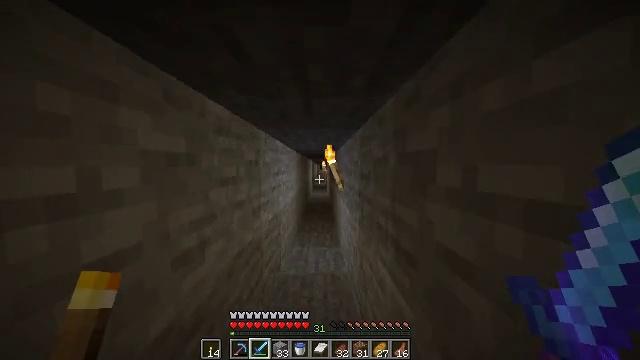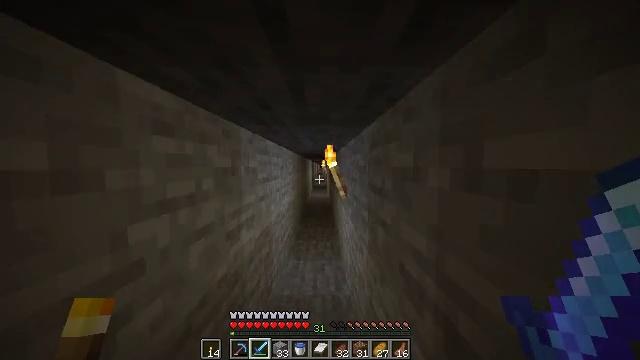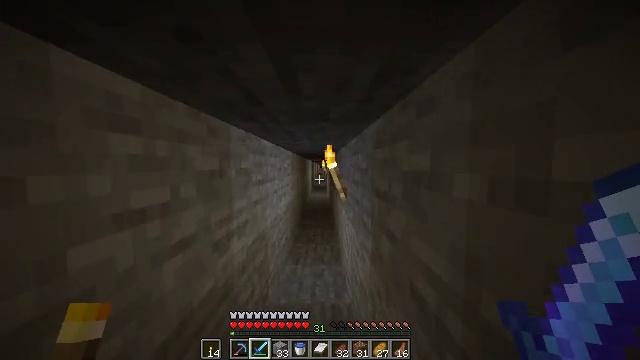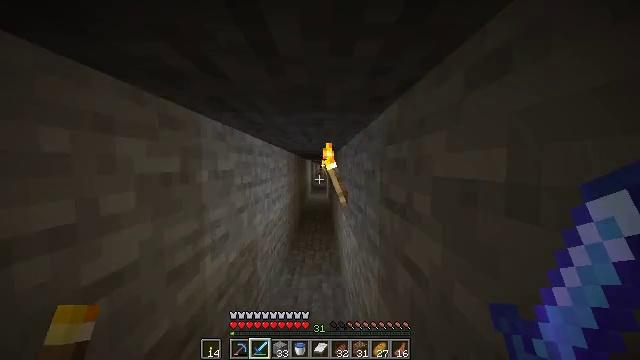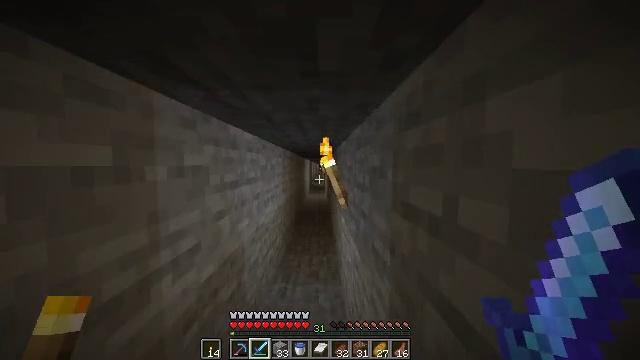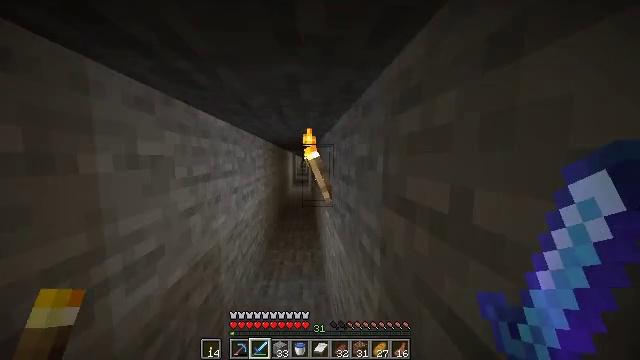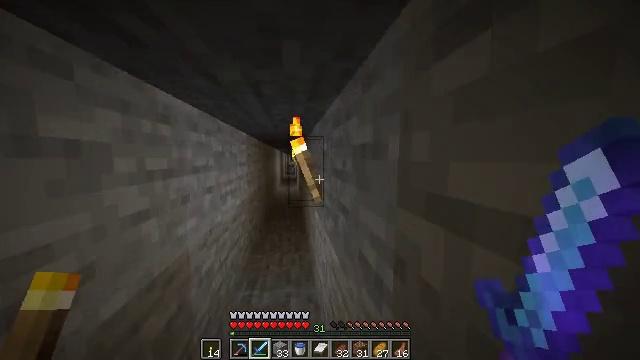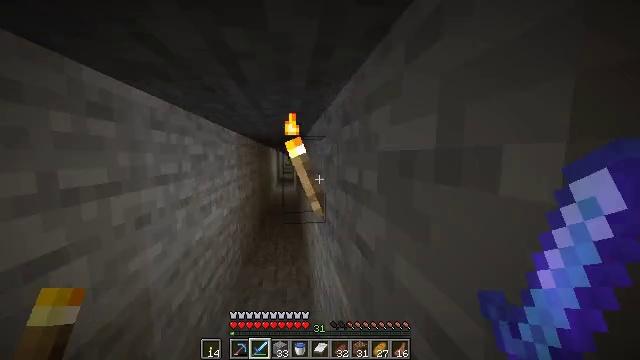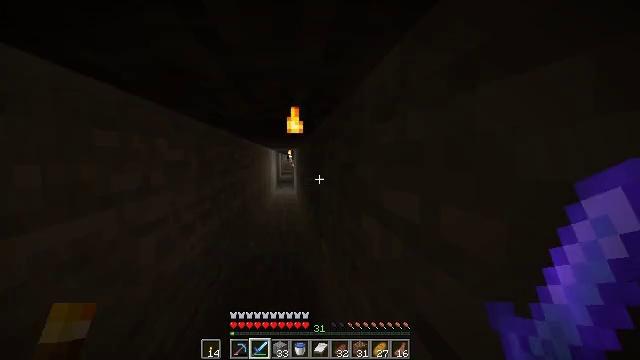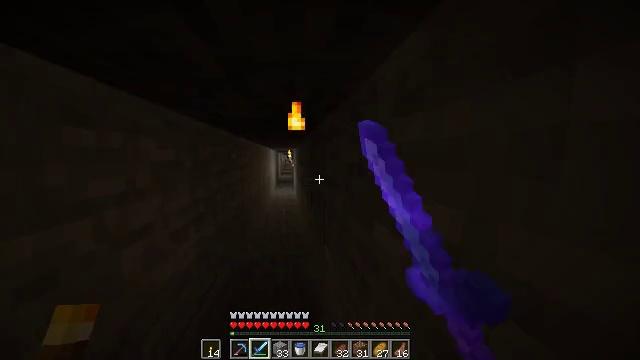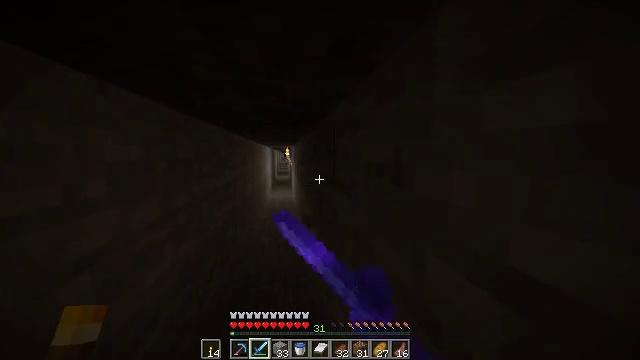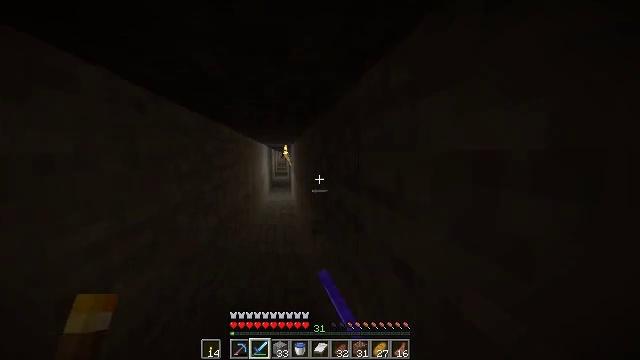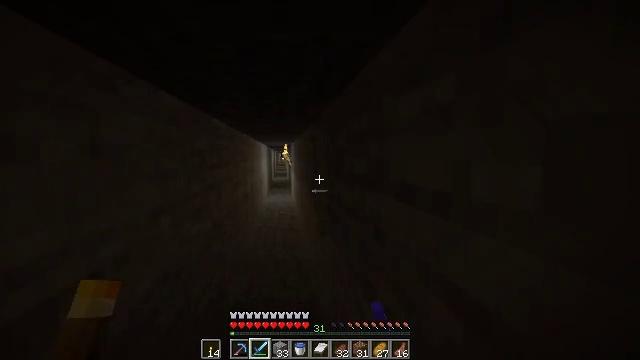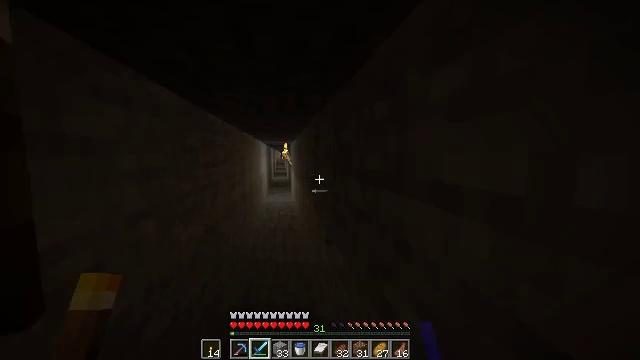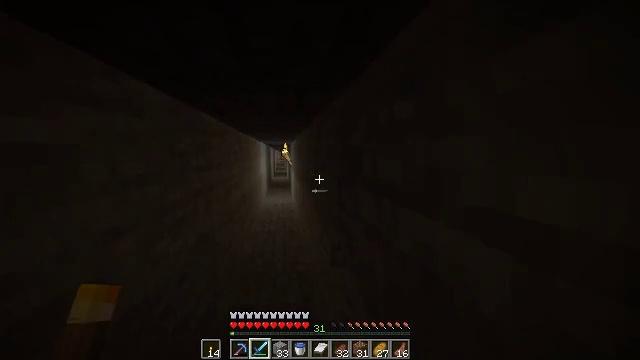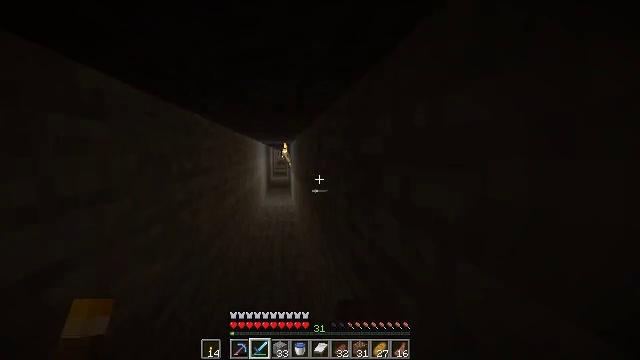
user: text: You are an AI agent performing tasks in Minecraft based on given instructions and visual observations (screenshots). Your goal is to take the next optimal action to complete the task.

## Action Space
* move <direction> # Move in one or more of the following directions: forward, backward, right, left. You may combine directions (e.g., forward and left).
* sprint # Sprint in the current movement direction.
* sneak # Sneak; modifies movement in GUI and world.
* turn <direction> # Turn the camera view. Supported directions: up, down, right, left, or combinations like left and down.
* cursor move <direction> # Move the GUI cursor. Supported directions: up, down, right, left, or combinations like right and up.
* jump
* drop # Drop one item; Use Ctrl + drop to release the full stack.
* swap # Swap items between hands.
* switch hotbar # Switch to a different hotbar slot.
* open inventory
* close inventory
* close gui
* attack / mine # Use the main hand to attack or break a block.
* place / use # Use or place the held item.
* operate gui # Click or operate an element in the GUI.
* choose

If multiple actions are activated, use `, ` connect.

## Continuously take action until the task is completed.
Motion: motion action
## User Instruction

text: Break the wall torch for relocation.
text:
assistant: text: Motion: move forward, sprint
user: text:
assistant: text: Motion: move forward, sprint
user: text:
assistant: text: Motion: move forward, sprint
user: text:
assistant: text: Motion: move forward, sprint
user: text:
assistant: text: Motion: move forward, sprint, turn right and down
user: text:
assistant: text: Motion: move forward, sprint, turn right
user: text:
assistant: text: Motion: move forward, sprint
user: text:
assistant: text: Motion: move forward, sprint, attack / mine
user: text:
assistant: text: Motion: move forward, sprint, attack / mine
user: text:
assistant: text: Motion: move forward, sprint, attack / mine
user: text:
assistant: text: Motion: move forward, sprint
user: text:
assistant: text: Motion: move forward, sprint
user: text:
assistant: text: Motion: move forward, sprint
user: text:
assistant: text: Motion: move forward, sprint
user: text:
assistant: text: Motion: move forward, sprint
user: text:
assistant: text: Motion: move forward, sprint
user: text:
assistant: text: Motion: move forward, sprint
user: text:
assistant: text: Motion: move forward, sprint
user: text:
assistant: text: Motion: move forward, sprint
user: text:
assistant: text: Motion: move forward, sprint
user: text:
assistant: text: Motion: move forward, sprint
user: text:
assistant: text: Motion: move forward, sprint
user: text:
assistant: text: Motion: move forward, sprint
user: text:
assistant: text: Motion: move forward, sprint
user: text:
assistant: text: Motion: move forward, sprint
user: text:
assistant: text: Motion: move forward, sprint
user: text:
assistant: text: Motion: move forward, sprint
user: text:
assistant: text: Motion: move forward, sprint
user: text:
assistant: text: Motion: move forward, sprint
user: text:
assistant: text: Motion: move forward, sprint